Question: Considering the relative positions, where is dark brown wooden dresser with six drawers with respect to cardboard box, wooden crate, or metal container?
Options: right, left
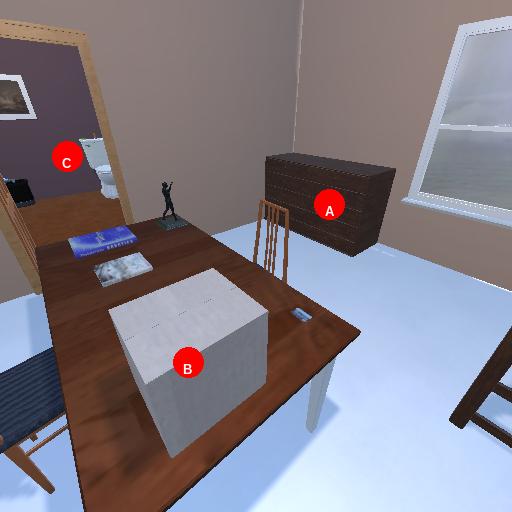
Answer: right